Interaction volume radius: 10 \u00c5
Interaction volume height: 15 \u00c5
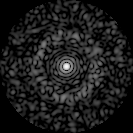
Disorder parameter: 0.8591